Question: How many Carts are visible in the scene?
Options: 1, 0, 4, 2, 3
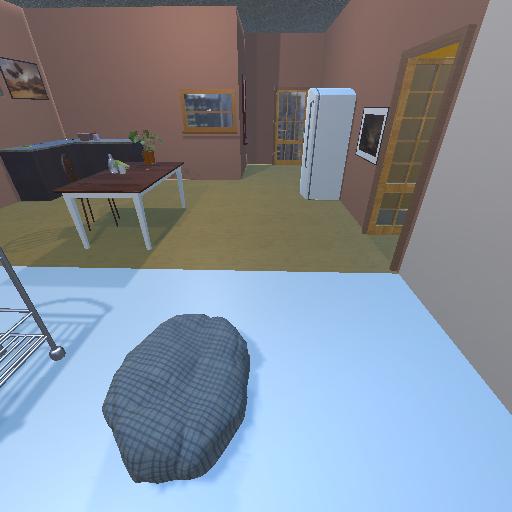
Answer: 1